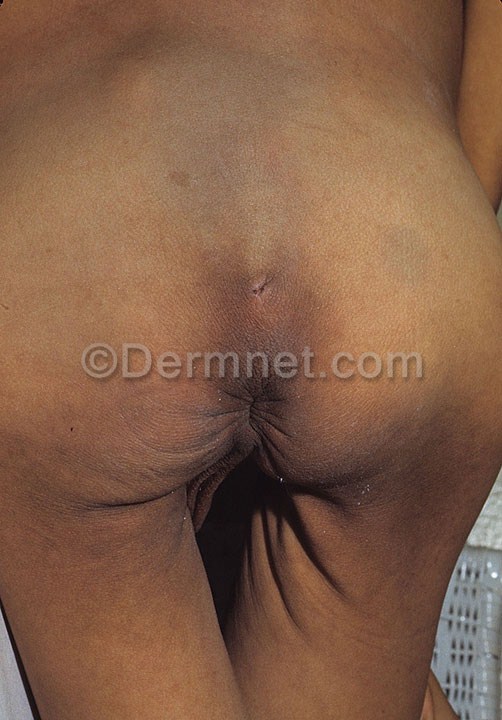
Disease: Systemic Disease